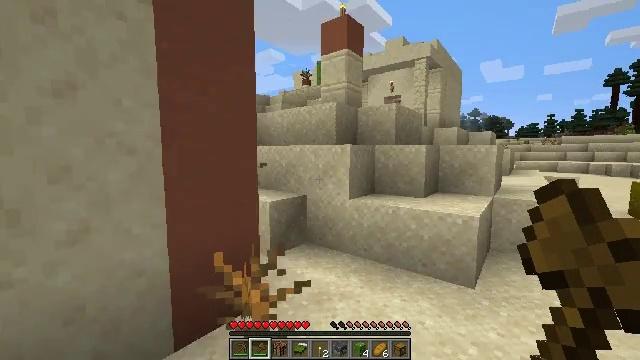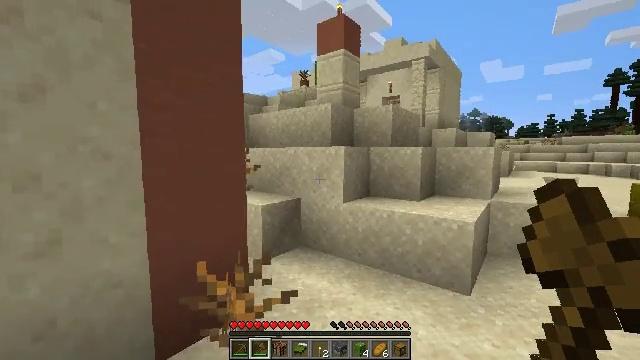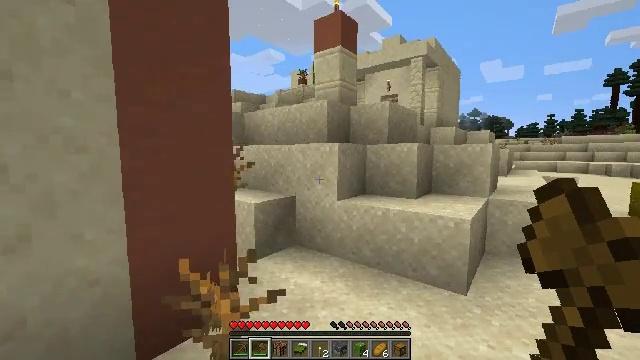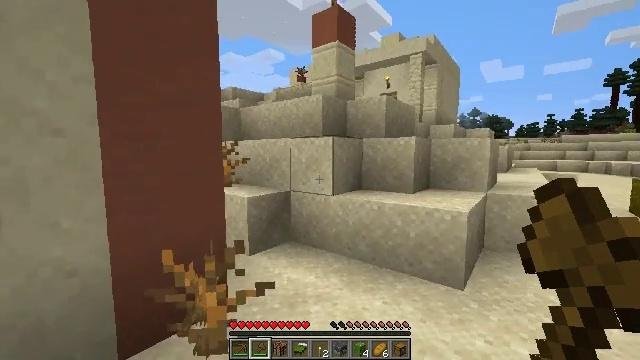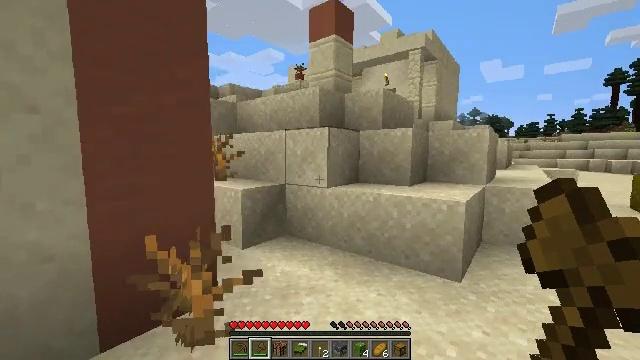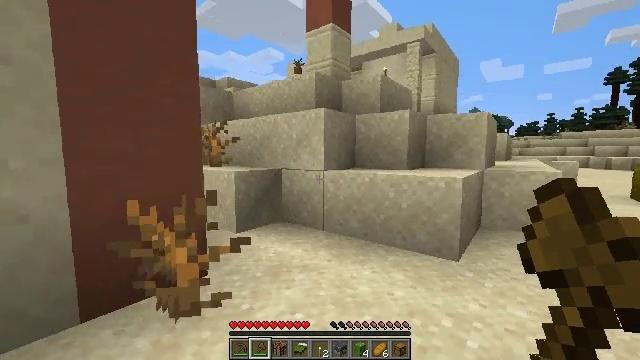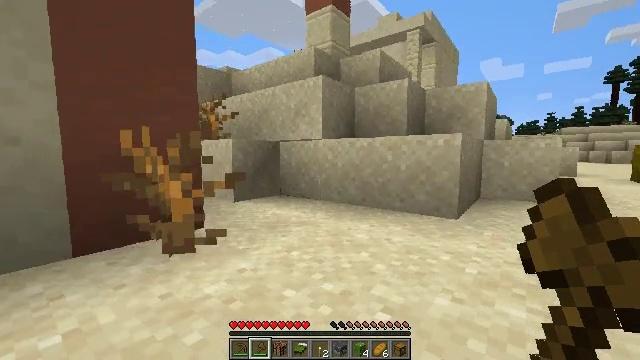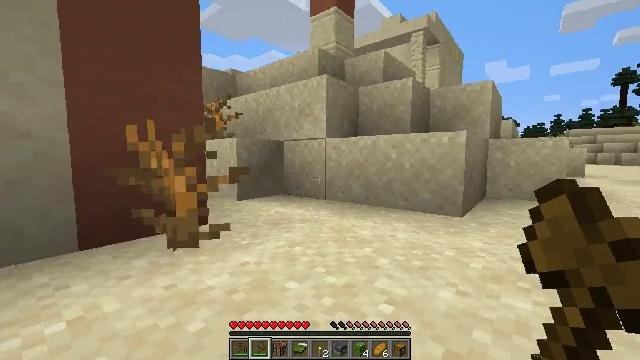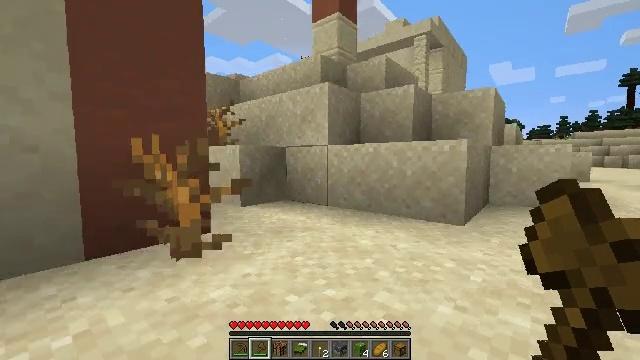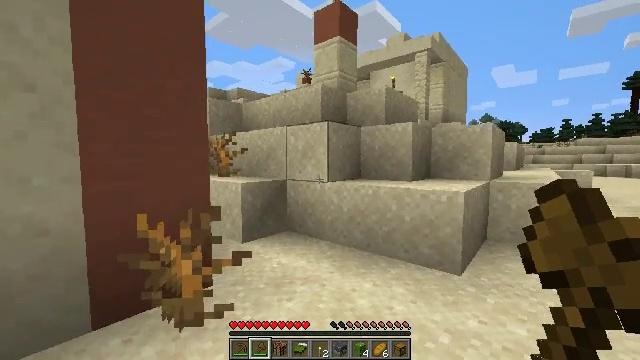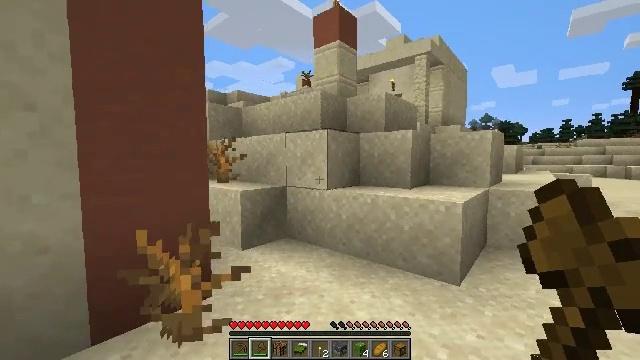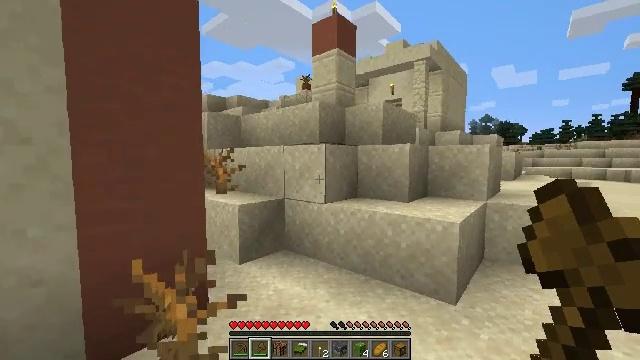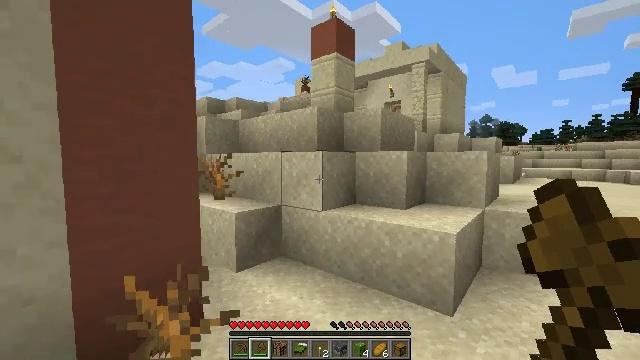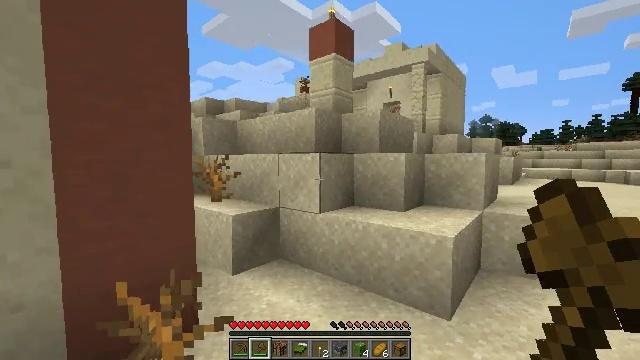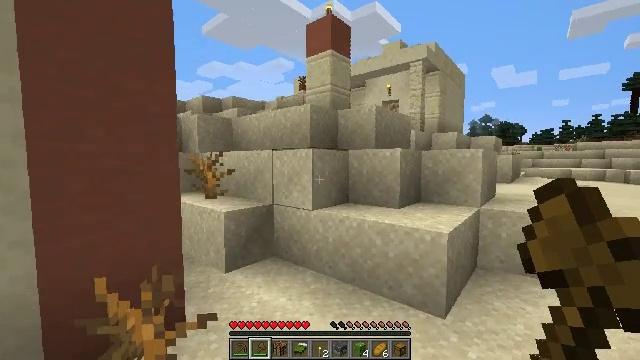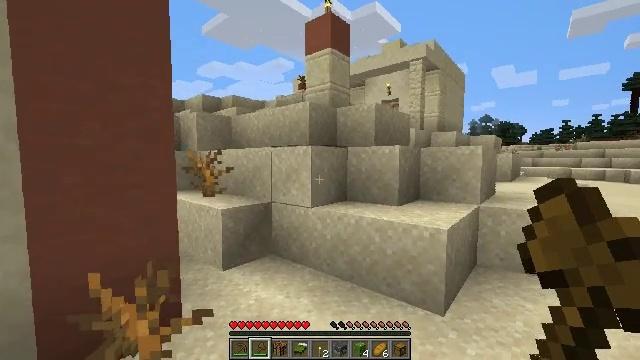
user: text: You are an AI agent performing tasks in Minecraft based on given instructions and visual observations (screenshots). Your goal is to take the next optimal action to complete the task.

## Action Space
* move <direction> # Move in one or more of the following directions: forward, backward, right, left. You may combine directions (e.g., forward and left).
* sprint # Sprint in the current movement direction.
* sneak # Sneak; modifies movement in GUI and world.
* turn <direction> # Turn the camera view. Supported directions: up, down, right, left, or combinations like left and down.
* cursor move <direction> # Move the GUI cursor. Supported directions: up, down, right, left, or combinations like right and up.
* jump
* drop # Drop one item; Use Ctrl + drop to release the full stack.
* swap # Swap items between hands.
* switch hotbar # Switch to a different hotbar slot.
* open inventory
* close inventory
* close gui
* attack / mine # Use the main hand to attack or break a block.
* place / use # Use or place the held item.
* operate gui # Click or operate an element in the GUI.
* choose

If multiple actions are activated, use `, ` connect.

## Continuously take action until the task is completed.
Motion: motion action
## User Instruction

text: Attack the hay block to get hay.
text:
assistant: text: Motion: move forward and move right
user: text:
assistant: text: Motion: move forward and move right
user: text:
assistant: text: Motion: move forward and move right
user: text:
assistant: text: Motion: move forward and move right
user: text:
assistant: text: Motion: move forward and move right
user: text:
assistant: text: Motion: move forward and move right
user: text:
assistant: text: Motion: move forward and move right
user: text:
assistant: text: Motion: move forward and move right, jump
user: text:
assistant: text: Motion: move forward and move right, jump
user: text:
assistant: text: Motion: move forward and move right, jump
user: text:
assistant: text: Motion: move forward and move right, jump
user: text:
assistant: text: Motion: move forward and move right, jump
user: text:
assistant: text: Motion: move forward and move right
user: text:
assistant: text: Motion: move forward and move right
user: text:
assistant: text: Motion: move forward and move right
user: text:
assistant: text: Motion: move forward
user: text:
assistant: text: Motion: no_op
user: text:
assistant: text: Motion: move forward
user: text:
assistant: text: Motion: move forward
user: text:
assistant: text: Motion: move forward
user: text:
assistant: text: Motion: move forward
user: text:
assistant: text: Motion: move forward, turn up
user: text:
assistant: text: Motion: move forward, turn right and up
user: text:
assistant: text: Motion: move forward
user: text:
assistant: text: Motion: move forward and move right
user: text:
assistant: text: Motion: move forward and move right
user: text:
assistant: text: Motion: move forward and move right
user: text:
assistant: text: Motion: move forward and move right, jump
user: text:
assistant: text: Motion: move forward and move right, jump
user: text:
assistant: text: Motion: move forward and move right, jump